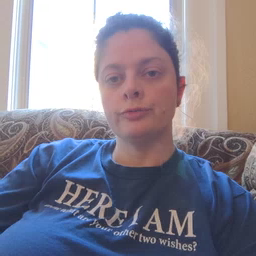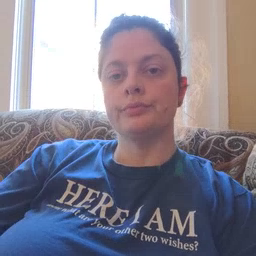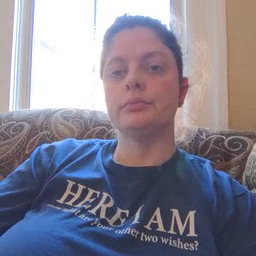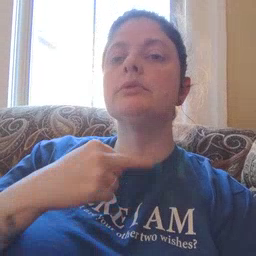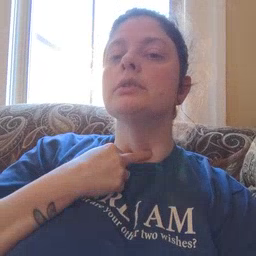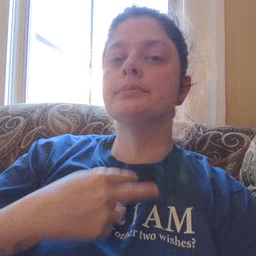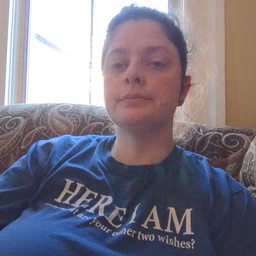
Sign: stuck